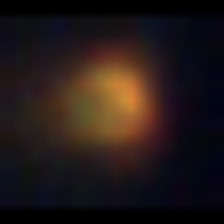
Taxon: NanoPlankton
Group: Other